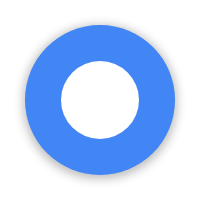
Cursor type: pointer
OS/theme: linux-google-cursor
Variant: blue